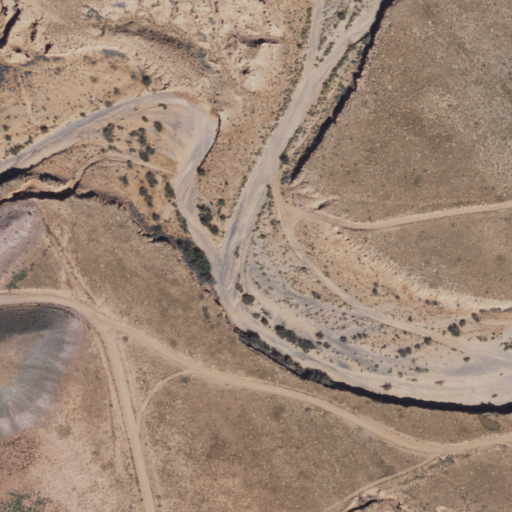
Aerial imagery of valley in Arizona named Gleshbito Wash containing shrub and grassland